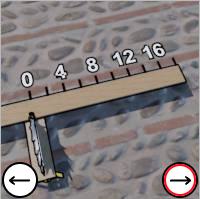
Task: length
Answer: 18
First scale value: 4.0